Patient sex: F
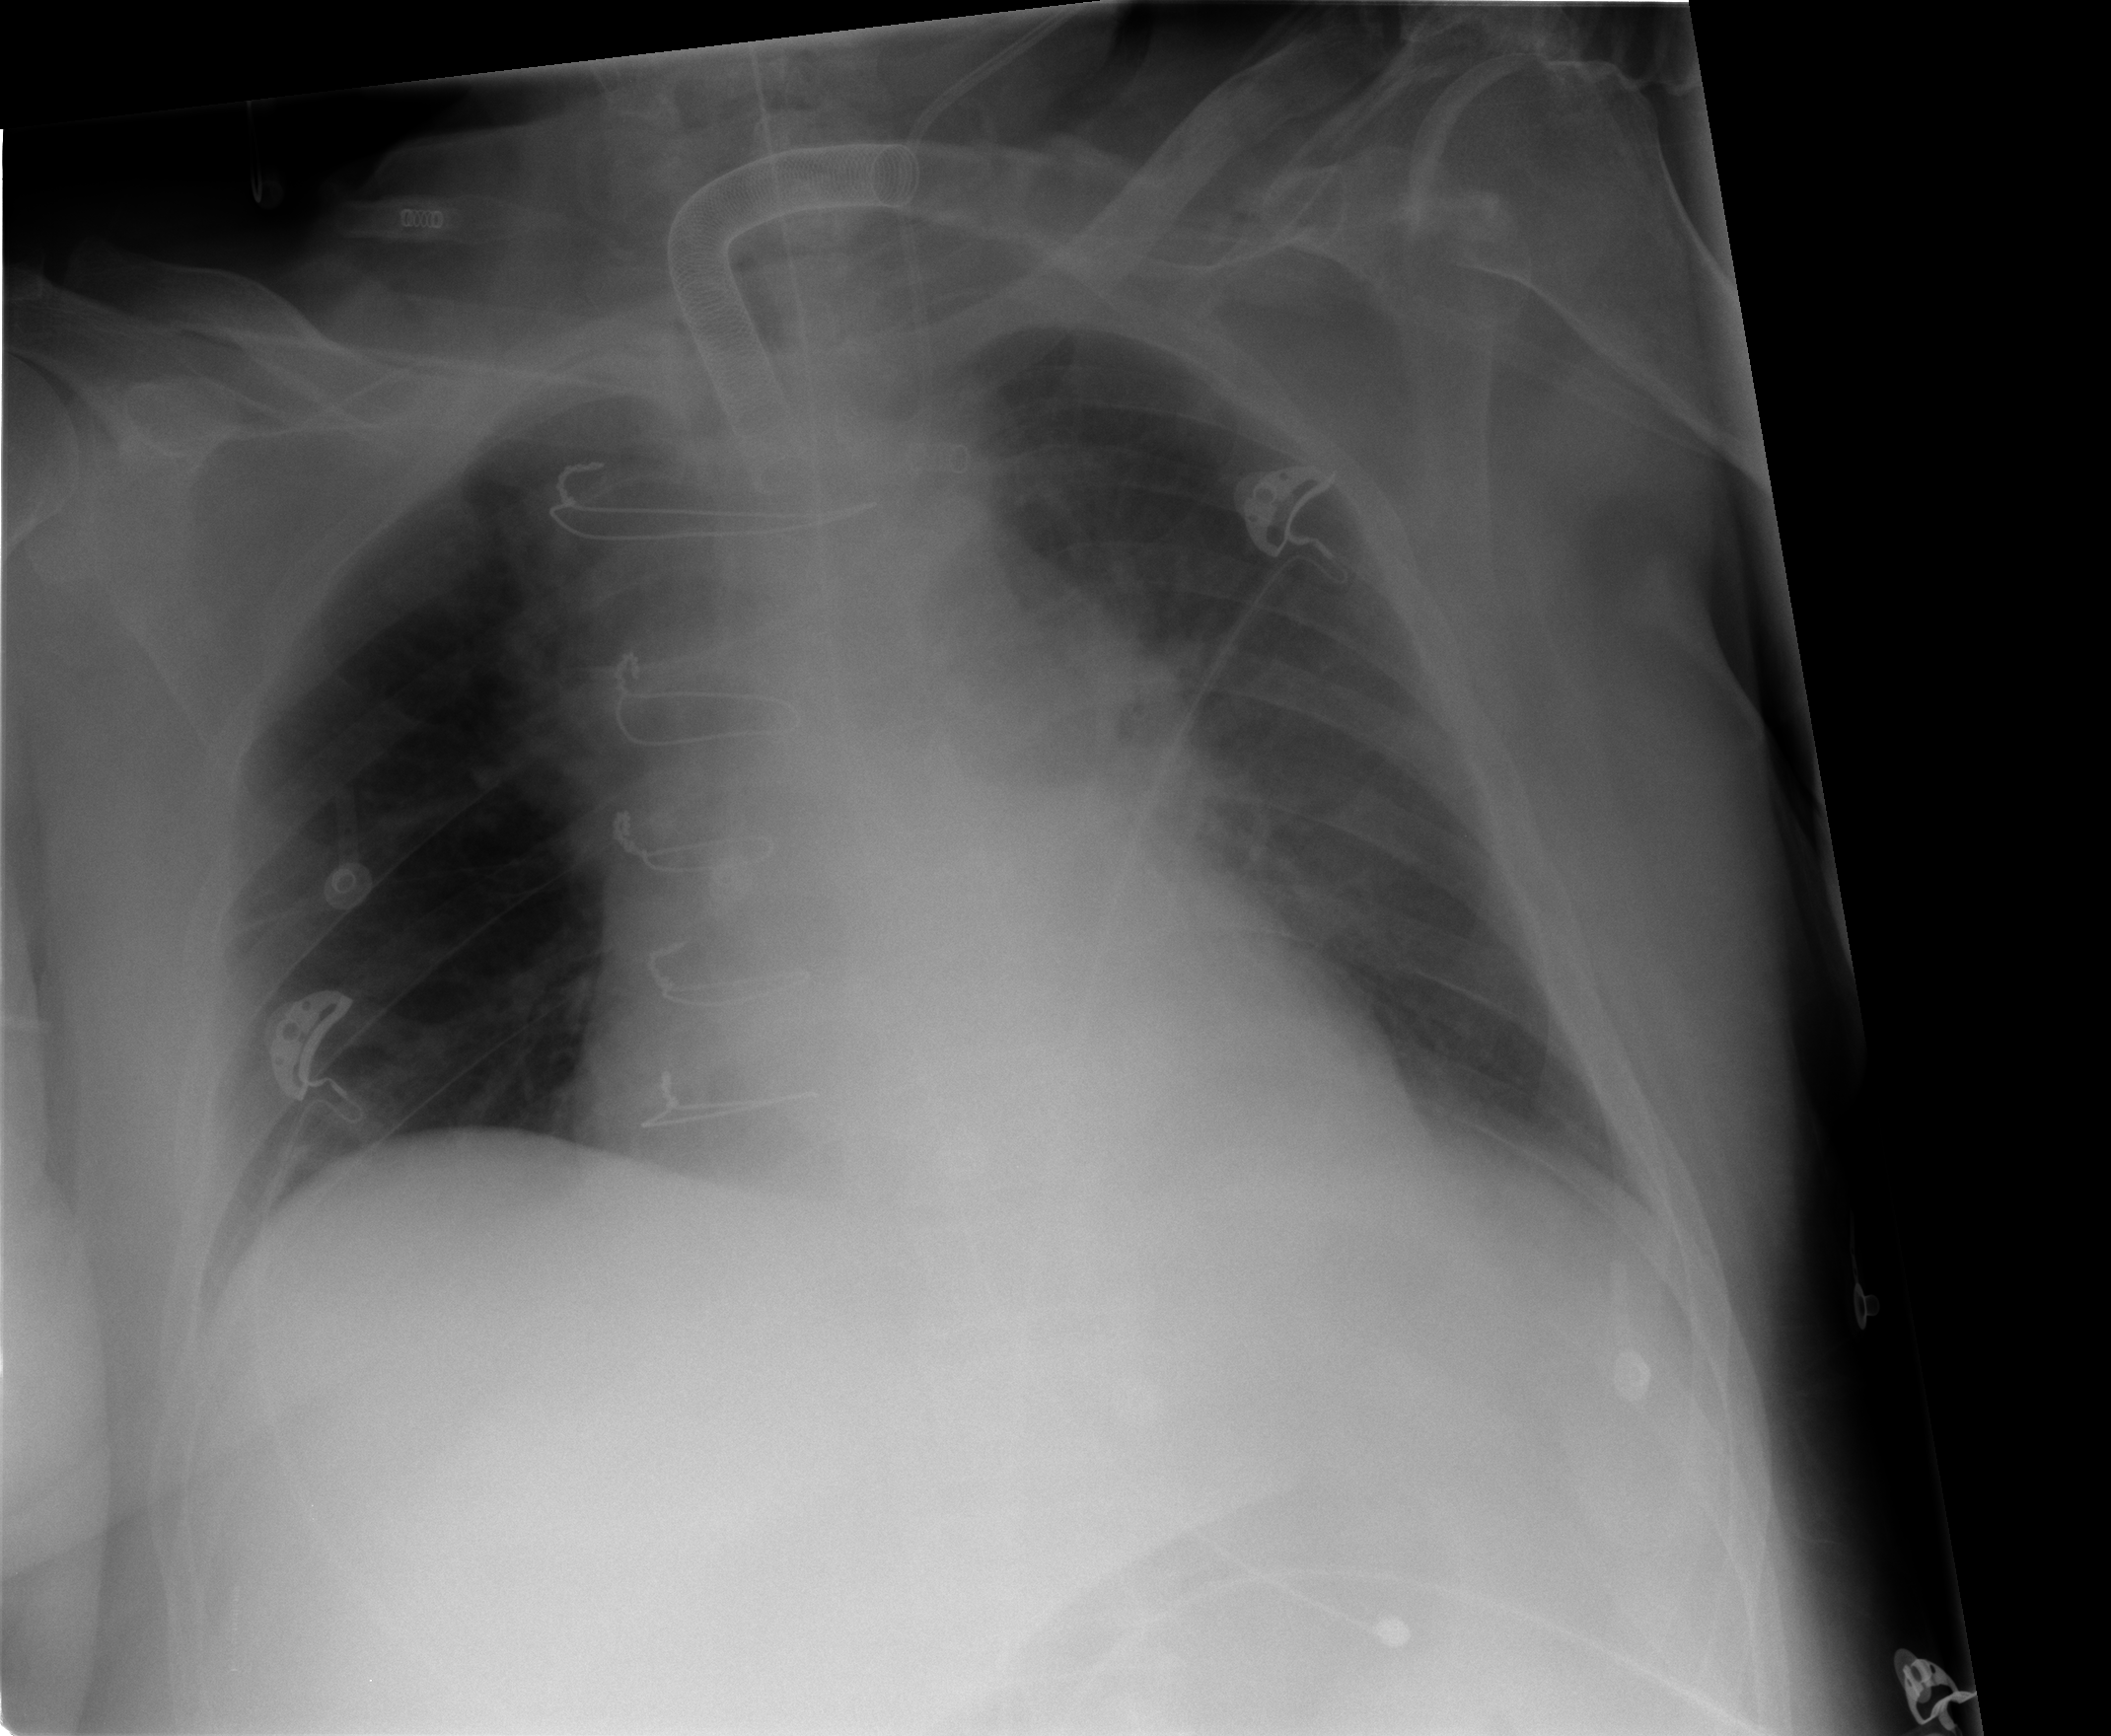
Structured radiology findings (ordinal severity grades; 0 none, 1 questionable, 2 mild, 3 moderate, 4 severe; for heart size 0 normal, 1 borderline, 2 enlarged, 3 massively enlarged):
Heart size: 2
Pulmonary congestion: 2
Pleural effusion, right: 0
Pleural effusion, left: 0
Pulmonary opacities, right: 0
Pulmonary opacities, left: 0
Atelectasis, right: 0
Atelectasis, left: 0